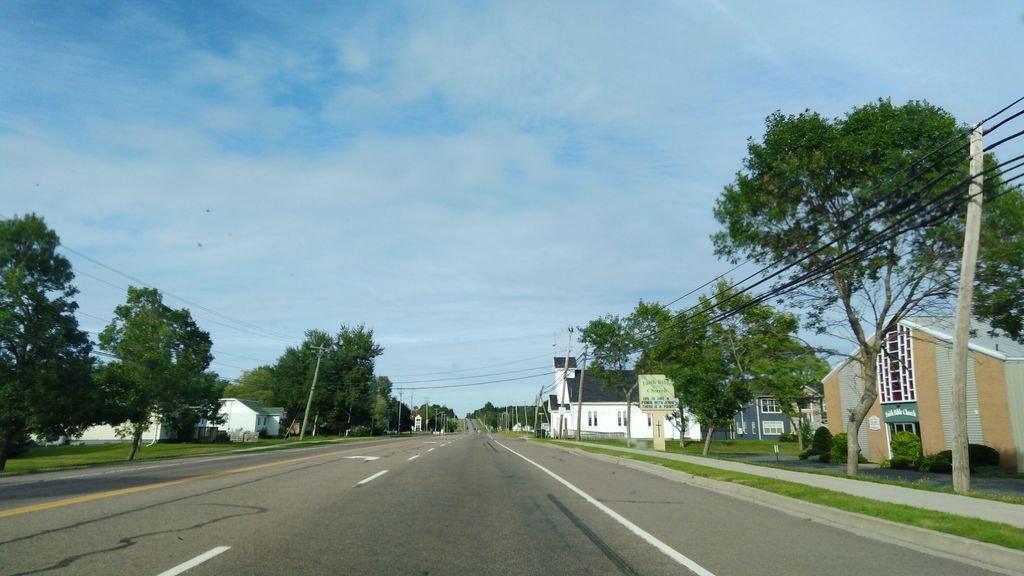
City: charlottetown